Field crop: maize
Growth stage: 2
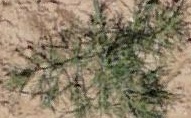
Species: salsola